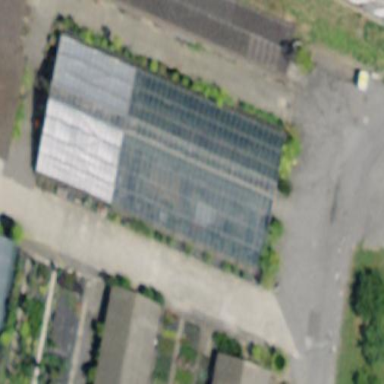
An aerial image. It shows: Greenhouse.